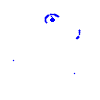
Particle: kaon